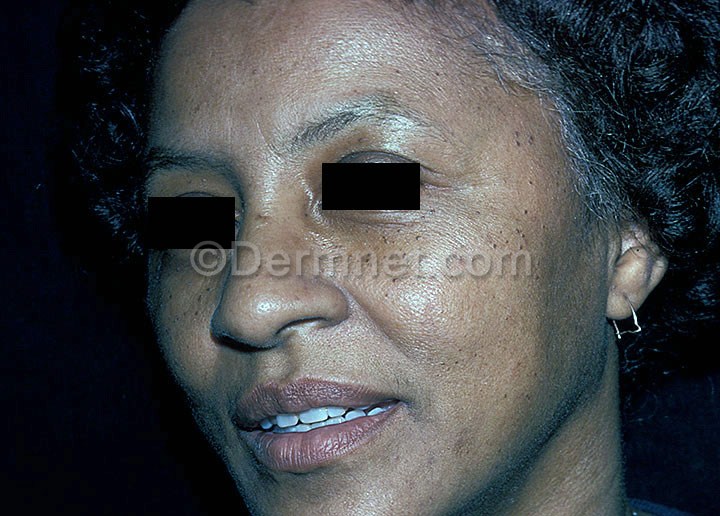
Disease: Seborrheic Keratoses and other Benign Tumors